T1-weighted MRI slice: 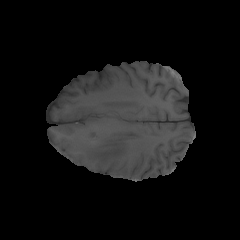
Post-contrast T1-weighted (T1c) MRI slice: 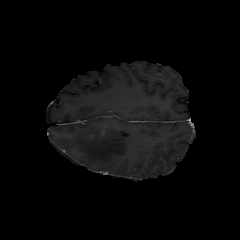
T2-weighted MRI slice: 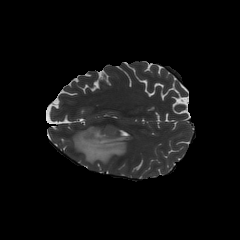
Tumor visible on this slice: yes